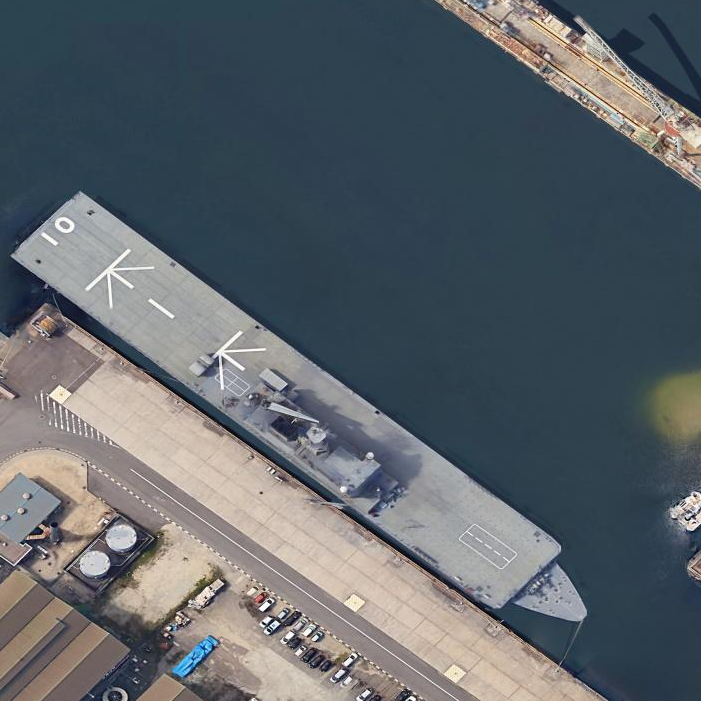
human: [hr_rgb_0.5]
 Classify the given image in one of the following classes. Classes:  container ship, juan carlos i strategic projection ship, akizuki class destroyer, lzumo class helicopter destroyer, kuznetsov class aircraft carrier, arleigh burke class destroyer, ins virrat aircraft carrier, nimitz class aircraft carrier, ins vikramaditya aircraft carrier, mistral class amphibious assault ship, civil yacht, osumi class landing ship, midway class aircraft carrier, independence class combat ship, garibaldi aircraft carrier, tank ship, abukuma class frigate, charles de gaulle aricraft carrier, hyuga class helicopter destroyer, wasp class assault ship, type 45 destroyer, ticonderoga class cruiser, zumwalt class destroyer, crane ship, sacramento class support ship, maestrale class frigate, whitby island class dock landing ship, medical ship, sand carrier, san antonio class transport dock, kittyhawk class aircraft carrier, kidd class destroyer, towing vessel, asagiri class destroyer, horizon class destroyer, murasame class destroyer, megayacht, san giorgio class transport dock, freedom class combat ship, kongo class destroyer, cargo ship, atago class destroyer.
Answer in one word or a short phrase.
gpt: Osumi class landing ship